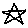
Label: star